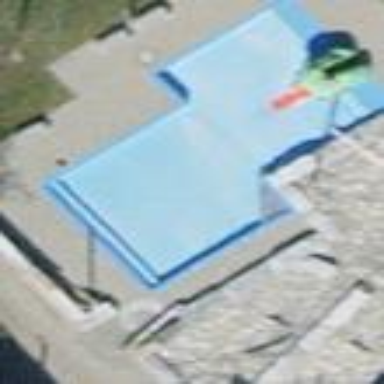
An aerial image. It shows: Leisure land featuring paddling pool for swimming.